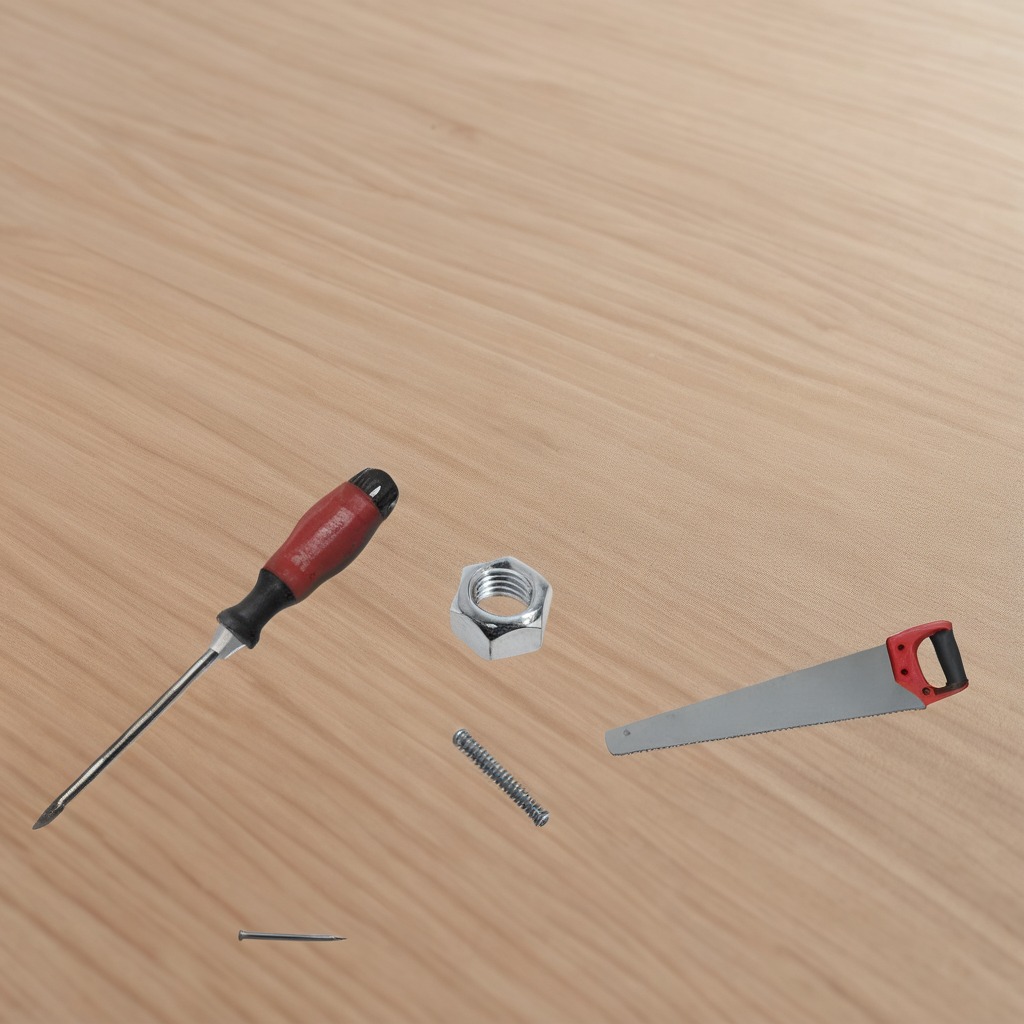
An iron nail, a coiled metal spring, a handheld metal saw, a screwdriver, and a metal nut are lying on the wooden table.